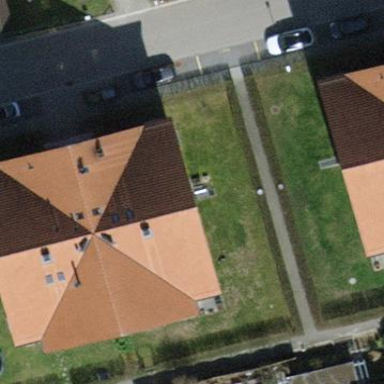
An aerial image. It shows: Building with tile roof.